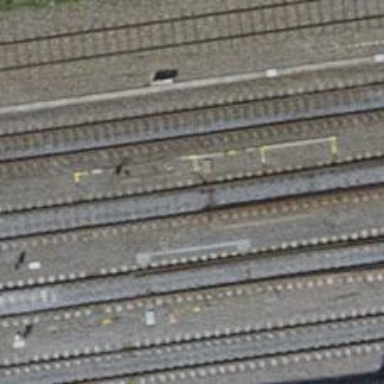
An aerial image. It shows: Railway switch.